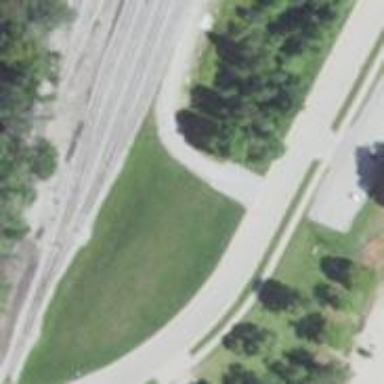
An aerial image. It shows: Abandoned railway.